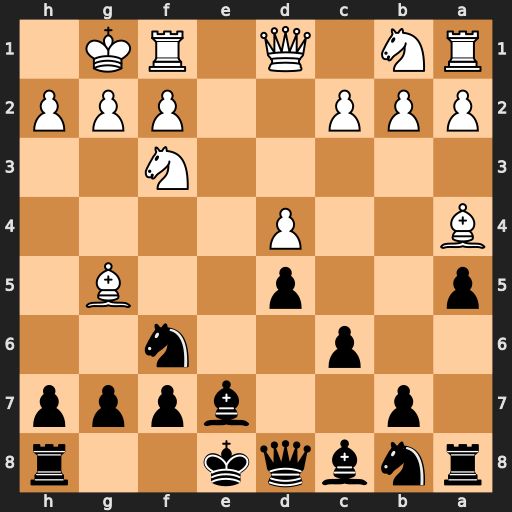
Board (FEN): rnbqk2r/1p2bppp/2p2n2/p2p2B1/B2P4/5N2/PPP2PPP/RN1Q1RK1
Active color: b
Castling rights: kq
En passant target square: -
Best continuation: b5 Bxb5 cxb5